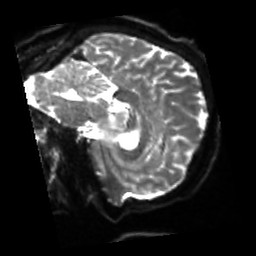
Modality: sbref
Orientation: sagittal
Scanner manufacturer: siemens
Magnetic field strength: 3 T
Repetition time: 4 s
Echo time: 0.0594 s